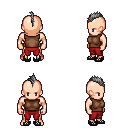
a pixel art fantasy rpg character, male body template, human, light skin, brown sleeveless shirt, red pants, gray mohawk hairstyle, ghillies, four views (front, back, left, right), 2x2 character sprite sheet, small pixel art, hard edges, no anti-aliasing